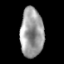
Tissue: skin
Cell type: Endothelial cells
Senescence score: 0.8292
Nuclear area (px): 1122
Mean DAPI intensity: 156.879